Field crop: tomato
Growth stage: 1
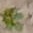
Species: portulaca